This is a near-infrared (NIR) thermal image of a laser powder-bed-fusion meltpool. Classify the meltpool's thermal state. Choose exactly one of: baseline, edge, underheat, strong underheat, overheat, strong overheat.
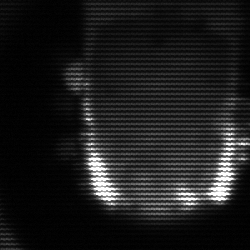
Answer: baseline